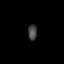
Tissue: prostate
Cell type: T cells
Senescence score: 0.3211
Nuclear area (px): 133
Mean DAPI intensity: 71.669